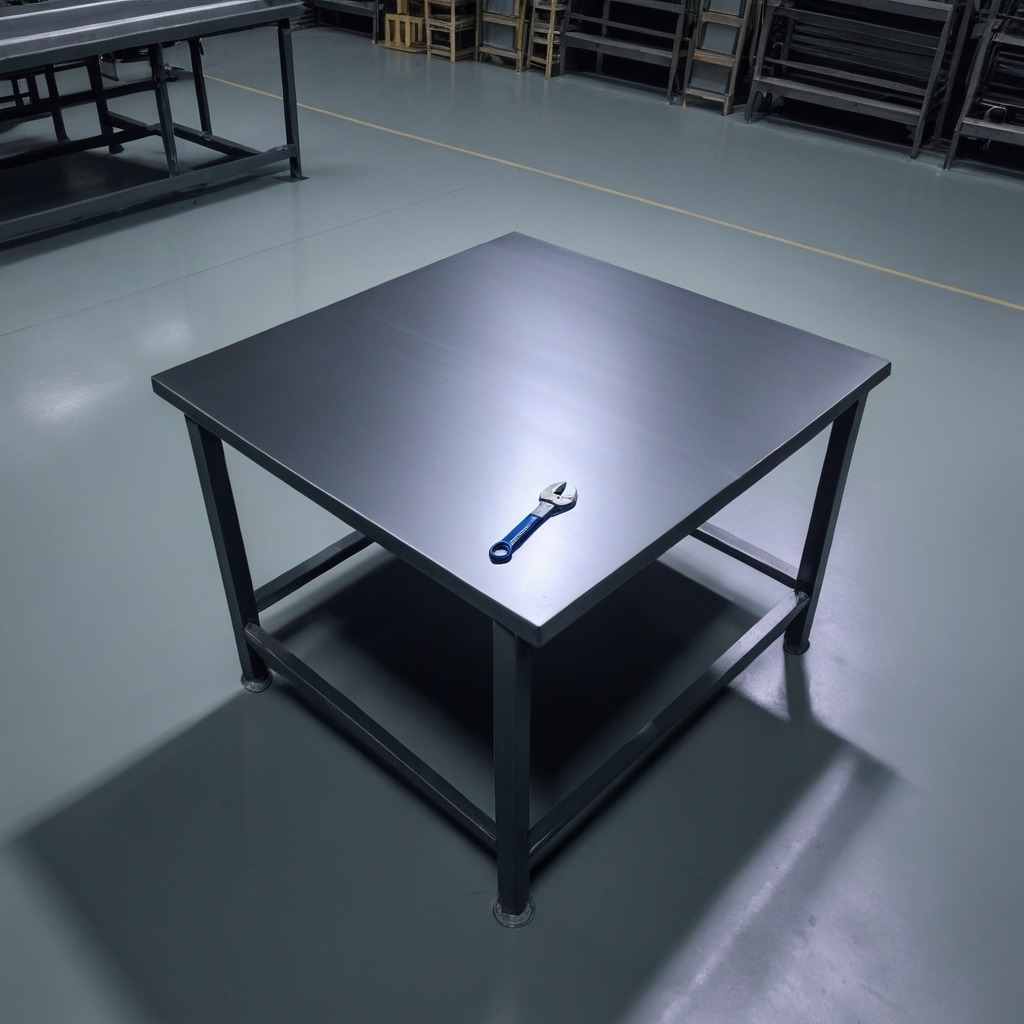
An wrench is lying on the tabletop in the basement.